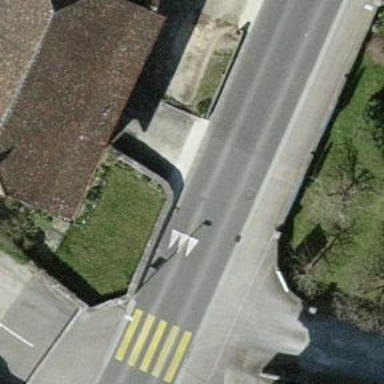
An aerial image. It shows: Bump for traffic calming.